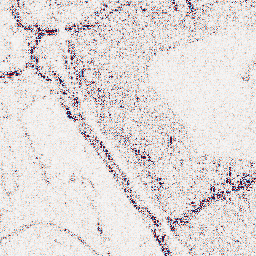
Category: wavelet
Decomposition family: wavelet_dwt
Decomposition parameters: wavelet: db4
level: 1
Upsampling method: lanczos
Upsampling parameters: scale: 8
Upsampling scale: 8